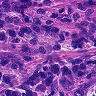
Metastatic tissue present: yes